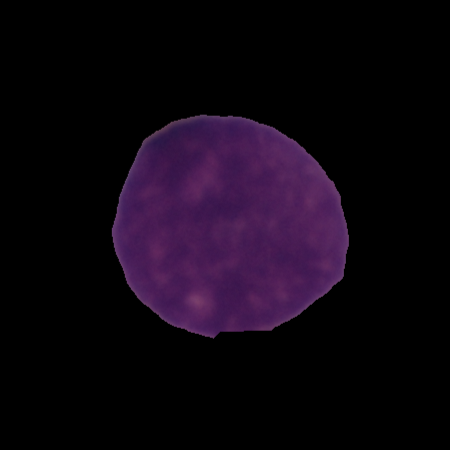
Label: cancer